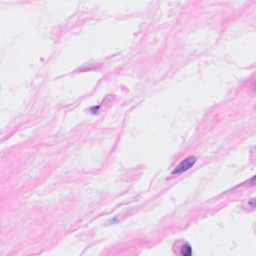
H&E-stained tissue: Breast